Question: I am facing keyboard issue in sharekit for iOS5 only.While posting text content to twitter.
.I have attached the screenshot for the screen in which I am facing the issues
1.Cancel button is not working
2.Keyboard is not disappearing.
If any one has fixed the issue please help me.
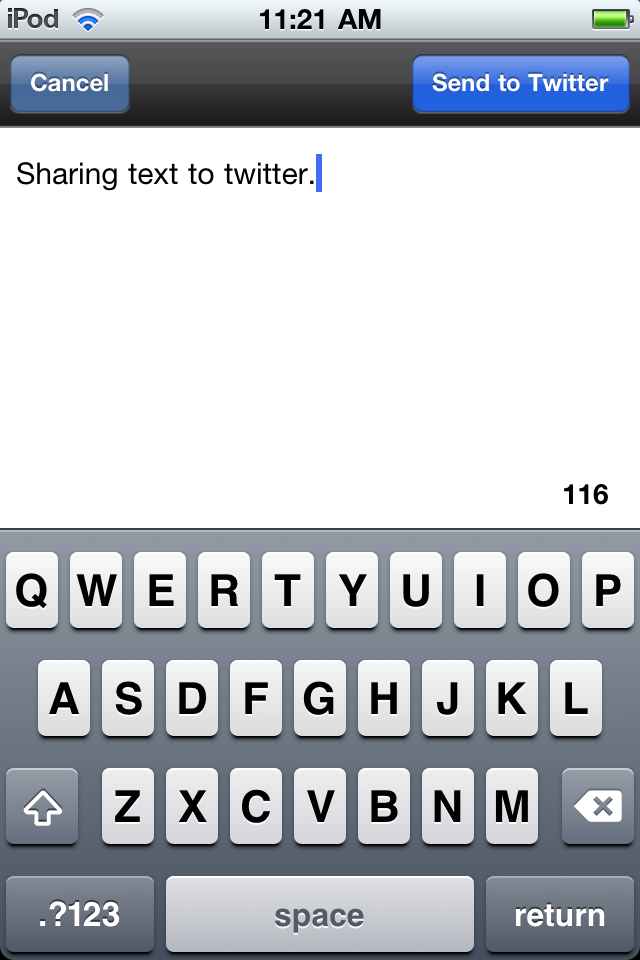
Answer: Edit:
> Fix Issue #254 - IOS 5 Cancel Button Fix for issue
<URL>.In iOS 5, a modally presented view controller has a nil
parentViewController, and instead the presenter is
presentingViewController. Changed the attempts to dismiss the view
using the parentViewController to check for the iOS 5 selector, and
used it if available.
So get the latest ShareKit.
Edit 2:
I recommend to use TWTweetComposeViewController if the device has iOS 5.
'''
Class TWTweetComposeViewControllerClass = NSClassFromString(@"TWTweetComposeViewController");
if (TWTweetComposeViewControllerClass != nil) {
if([TWTweetComposeViewControllerClass respondsToSelector:@selector(canSendTweet)]) {
UIViewController *twitterViewController = [[TWTweetComposeViewControllerClass alloc] init];
[twitterViewController performSelector:@selector(setInitialText:)
withObject:NSLocalizedString(@"TwitterMessage", @"")];
[twitterViewController performSelector:@selector(addURL:)
withObject:url];
[twitterViewController performSelector:@selector(addImage:)
withObject:[UIImage imageNamed:@"yourImage.png"]];
[self.navigationController presentModalViewController:twitterViewController animated:YES];
[twitterViewController release];
}
} else {
[SHK flushOfflineQueue];
SHKItem *item = [SHKItem URL:url title:NSLocalizedString(@"TwitterMessage", @"")];
// Get the ShareKit action sheet
SHKActionSheet *actionSheet = [SHKActionSheet actionSheetForItem:item];
// Display the action sheet
[actionSheet showInView:[self.view superview].window];
}
'''
Add in your h file
'''
#if defined(__IPHONE_5_0) && __IPHONE_OS_VERSION_MAX_ALLOWED >= __IPHONE_5_0
#import <Twitter/Twitter.h>
#import <Accounts/Accounts.h>
#endif
'''
And add the Twitter framework and Accounts as optional Libraries.